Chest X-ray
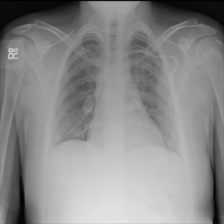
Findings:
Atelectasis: negative
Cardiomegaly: negative
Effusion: negative
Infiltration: negative
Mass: negative
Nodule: negative
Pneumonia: negative
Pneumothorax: negative
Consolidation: negative
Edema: negative
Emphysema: negative
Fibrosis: negative
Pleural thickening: negative
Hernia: negative